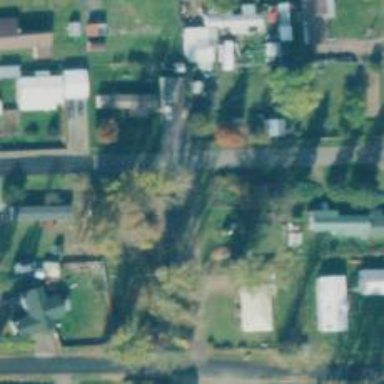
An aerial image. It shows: Alleyway designated as service road.